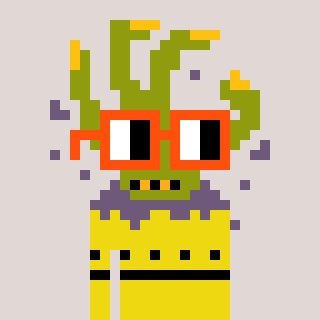
a pixel art character with square orange glasses, a zombie-hand-shaped head and a yellow-colored body on a warm background